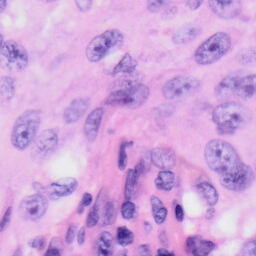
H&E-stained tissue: Skin